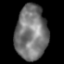
Tissue: lung
Cell type: Epithelial cells
Senescence score: 0.2189
Nuclear area (px): 1691
Mean DAPI intensity: 117.734